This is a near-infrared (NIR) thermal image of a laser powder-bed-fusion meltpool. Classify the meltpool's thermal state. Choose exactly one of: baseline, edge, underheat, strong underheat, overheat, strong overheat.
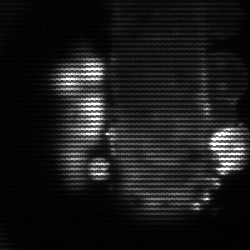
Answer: strong underheat